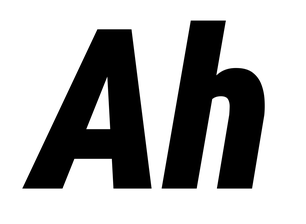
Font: Roboto-Italic_Condensed_Black_Italic